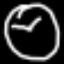
Label: clock